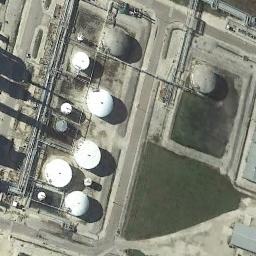
Label: storage tanks